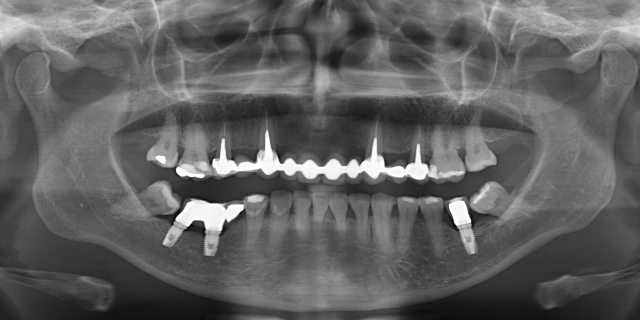
adult